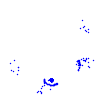
Particle: kaon